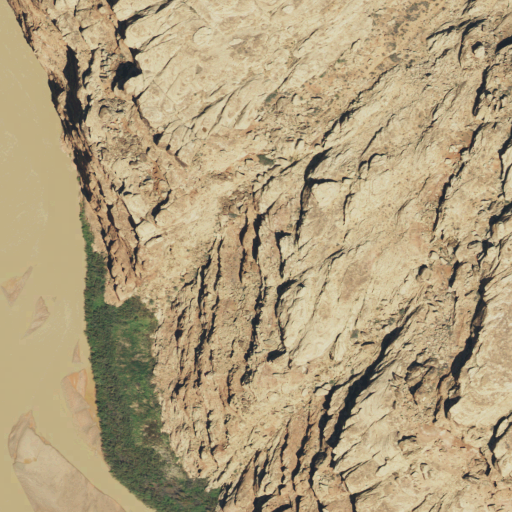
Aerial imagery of valley in Utah named Steer Gulch containing shrub, barren land, open water, and woody wetlands